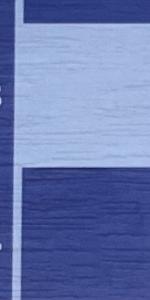
Label: Empty